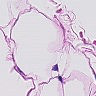
Metastatic tissue present: no